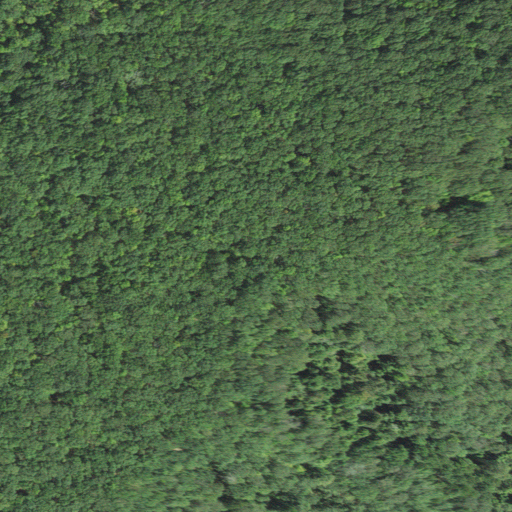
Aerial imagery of mountain in West Virginia named Old House Knob containing deciduous forest and mixed forest